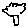
Label: tree